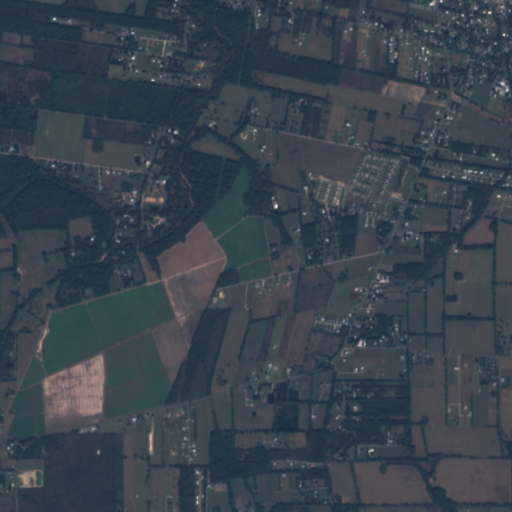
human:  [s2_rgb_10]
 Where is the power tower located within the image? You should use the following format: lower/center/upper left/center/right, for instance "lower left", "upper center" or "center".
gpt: There is no power tower in the image.